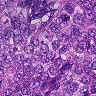
Metastatic tissue present: yes